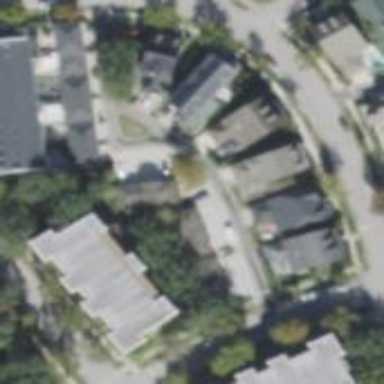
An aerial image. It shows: Alley with asphalt surface designated as service road.